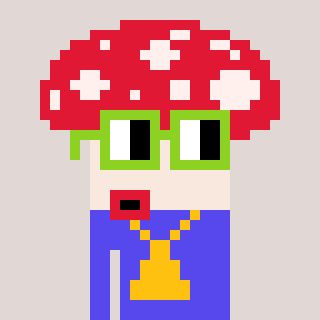
a pixel art character with square light green glasses, a mushroom-shaped head and a computerblue-colored body on a warm background